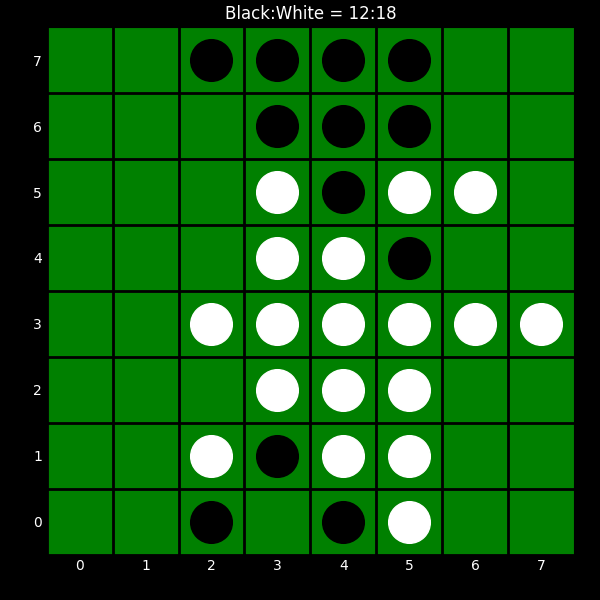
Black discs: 12
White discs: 18